Question: i tried out the GoViral ANE from www.milkmangames.com.
It is working fine so far, but I'm wondering how to use the native login function!
Facebook do not allow this "webview"-based login window anymore.
The ANE description says:
> - Native Facebook dialogs and UI with the Official Facebook iOS SDK- 100% Native solution for iOS, Android, or Both
But with the Facebook SDK you'll not get this webview login-popup, but a confirmation popup for using the smartphone configured facebook account.
Is there a option for using this kind of login?
Facebook will not accept my app using the webview login.
I tried it a several times.

Flex 4.14.0
AIR 16.0
iOS 8.2
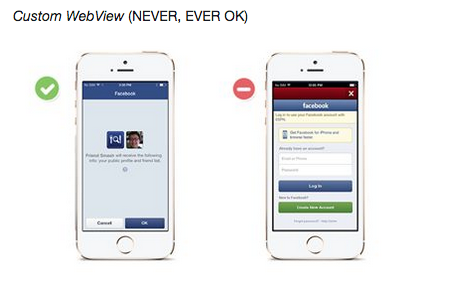
Answer: Well!
I just fixed this issue by myself.
It seems, there was something wrong in the Facebook application settings!
> Set "Client OAuth Login" to "NO"Set "Embedded browser OAuth Login" to "NO"Set "Native or desktop app?" to "YES"
Its working well now!